Aerial crown-view tile of a tropical tree (Barro Colorado Island, Panama), acquired 20240716:
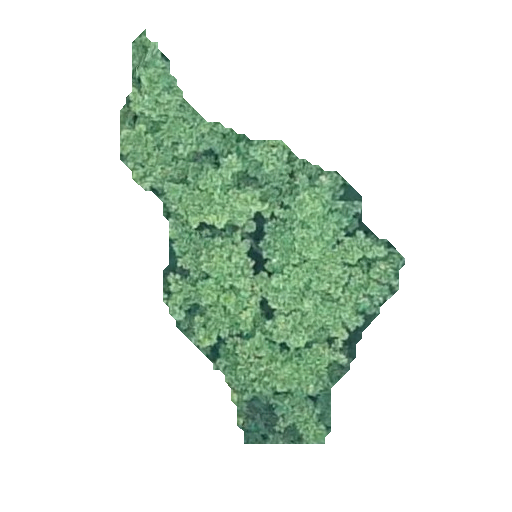
Species: Ficus obtusifolia
GBIF accepted scientific name: Ficus obtusifolia
Crown area: 90.897 m²